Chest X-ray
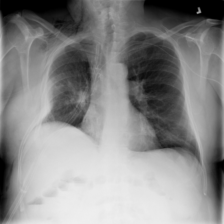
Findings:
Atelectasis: positive
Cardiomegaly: negative
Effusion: negative
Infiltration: negative
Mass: positive
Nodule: negative
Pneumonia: negative
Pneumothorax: negative
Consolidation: negative
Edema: negative
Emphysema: positive
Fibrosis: negative
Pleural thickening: negative
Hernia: negative